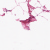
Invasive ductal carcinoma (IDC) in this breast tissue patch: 0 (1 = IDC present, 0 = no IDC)